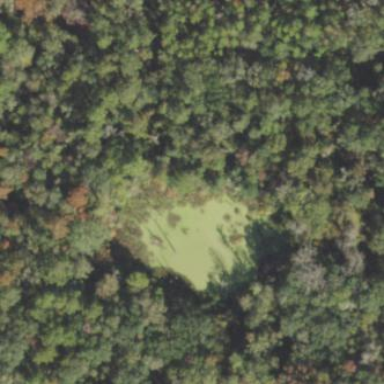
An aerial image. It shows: Marsh wetland.